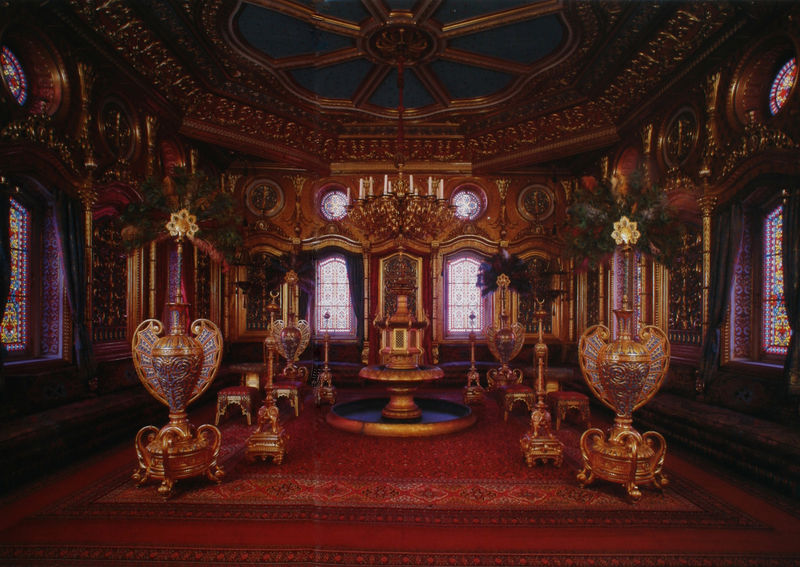
Titel: Türkischer Saal
Künstler: Joseph Röhrer
Standort: Schachen
Institution: Königshaus
Schlagwörter: blau, grün, blume, braun, bunt, fenster, glas, holz, licht, raum, schmuck, zimmer, rot, schloss, fächer, muster, ornament, teppich, barock, federn, sockel, innenraum, gold, interieur, reich, decke, rokoko, brunnen, rund, amphore, amphoren, farbig, sofa, farbe, bank, hocker, loge, saal, könig, thron, bordüre, polster, vorhänge, glanz, verzierung, kerze, kerzen, kronleuchter, leuchter, lüster, stuck, vasen, podest, foto, vergoldet, bayern, orient, orientalisch, palast, stern, palazzo, rundfenster, becken, sterne, asiatisch, tron, inneres, schnitzerei, verziert, kerzenständer, kerzenhalter, kerzenleuchter, türkisch, herrschaftlich, buntglas, glasfenster, rosette, dekce, historismus, kassettendecke, golden, kitsch, prunk, fassung, vergoldung, fot, ludwig, vertäfelung, verglasung, perserteppich, synagoge, ludwig ii, ludwig ii., neuschwanstein, prunkvoll, inneneinrichtung, buntglasfenster, bru, duster, teehaus, prunksaal, überladen, kandellaber, buntgasl, eklekitzismus, kronleucheter, rich, rnaken, rundbilder, zimmerbrunnen, barockraum, schachen, artefakte, rot+, bunte fenster